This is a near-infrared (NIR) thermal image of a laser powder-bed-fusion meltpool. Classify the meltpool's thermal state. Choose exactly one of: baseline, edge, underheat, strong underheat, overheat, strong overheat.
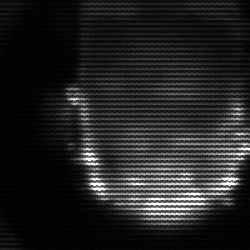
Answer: baseline